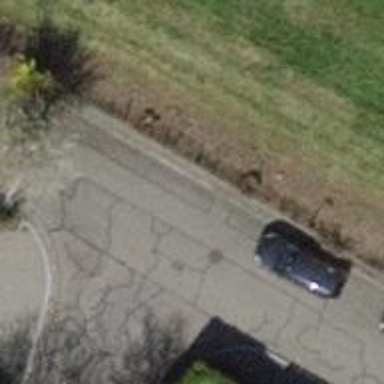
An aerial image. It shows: Turning circle on the road.